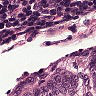
Metastatic tissue present: yes